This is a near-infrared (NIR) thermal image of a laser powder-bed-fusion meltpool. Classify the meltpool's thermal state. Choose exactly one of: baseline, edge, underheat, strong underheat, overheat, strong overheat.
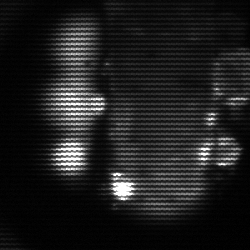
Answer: strong underheat